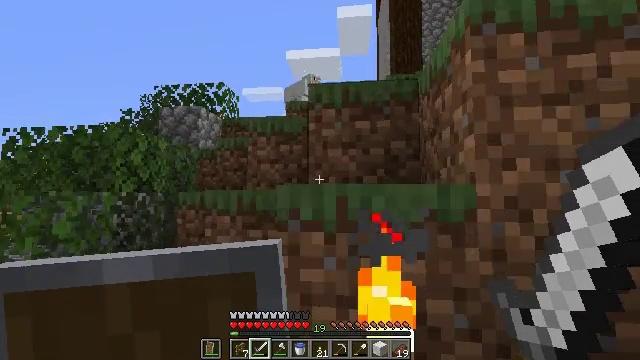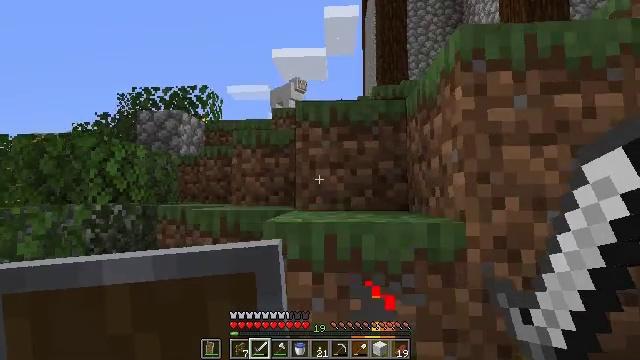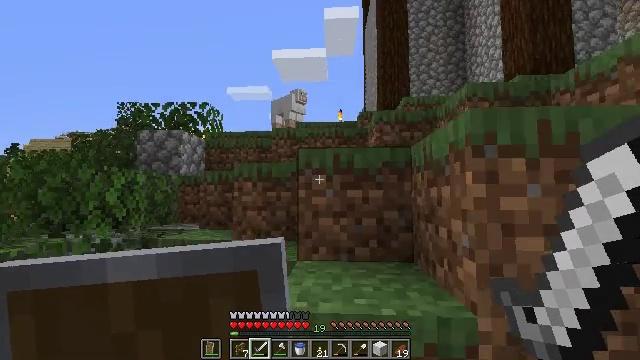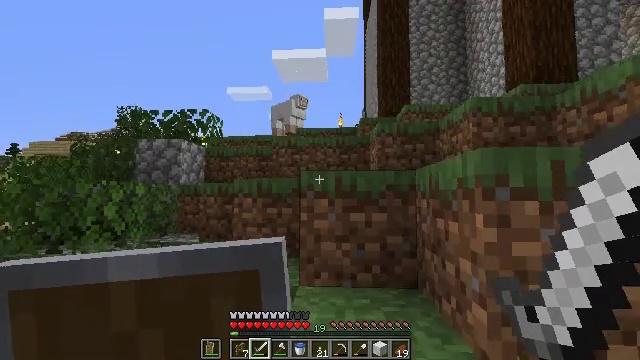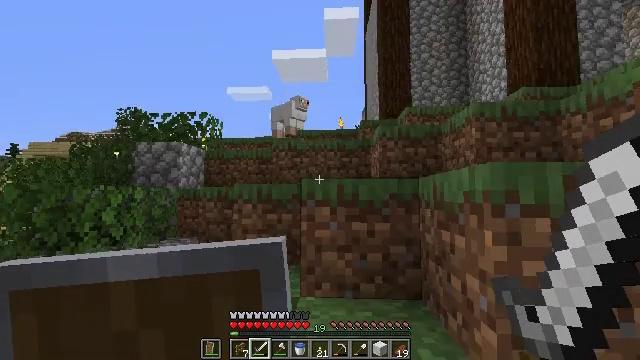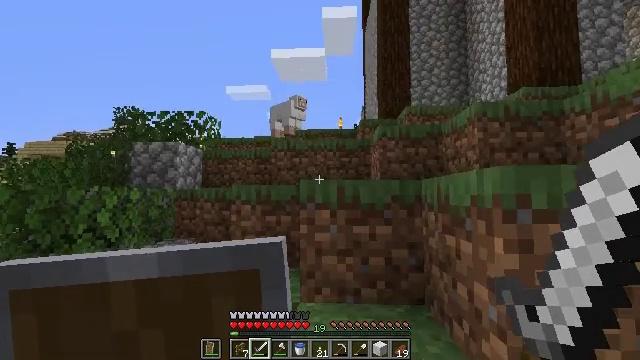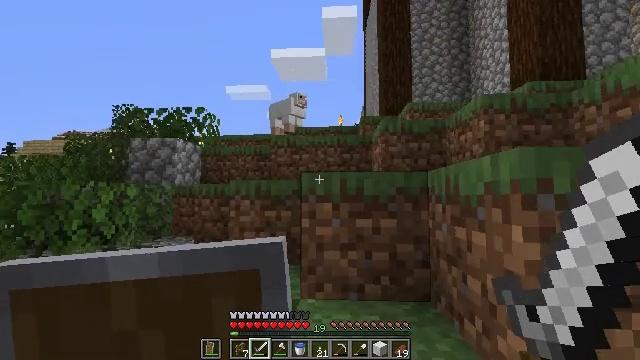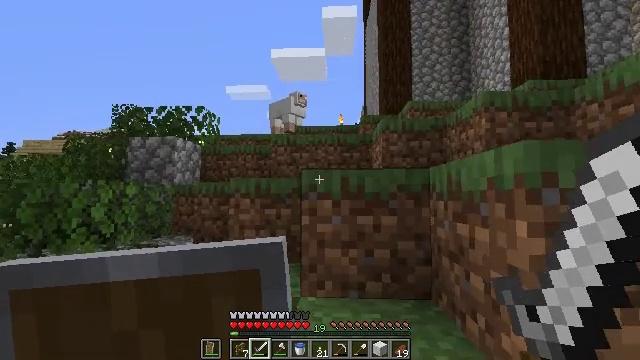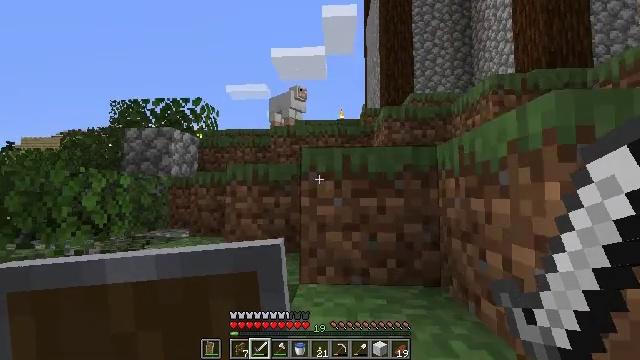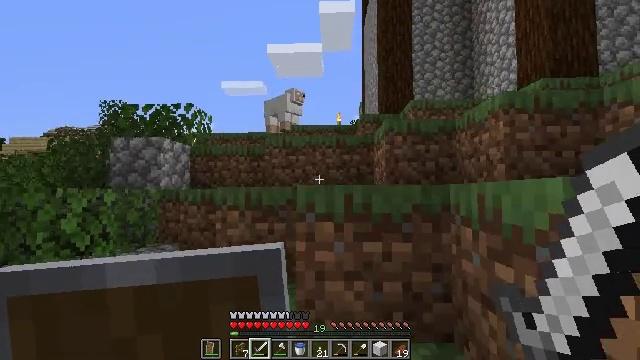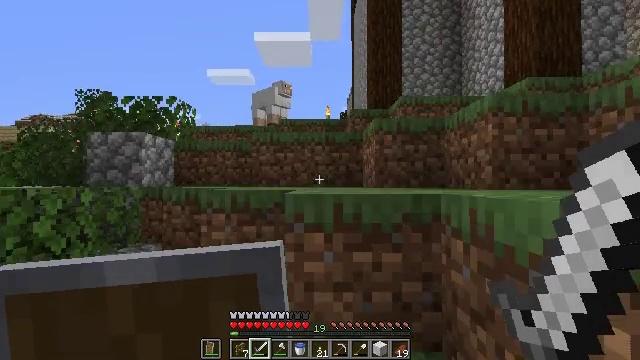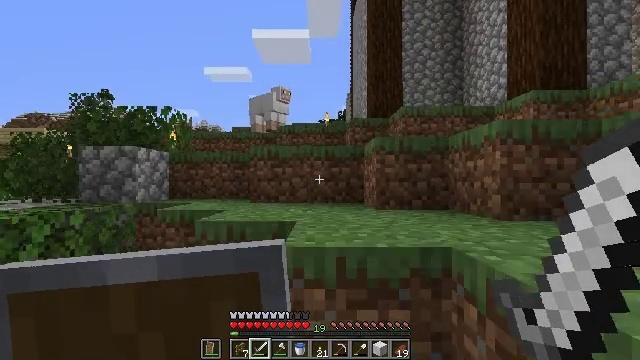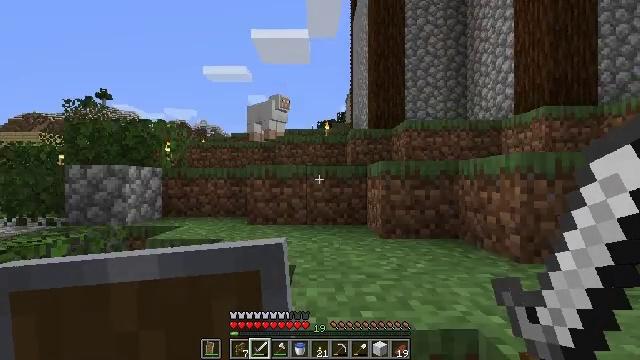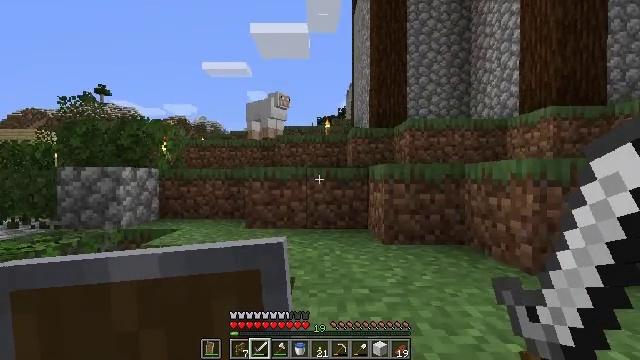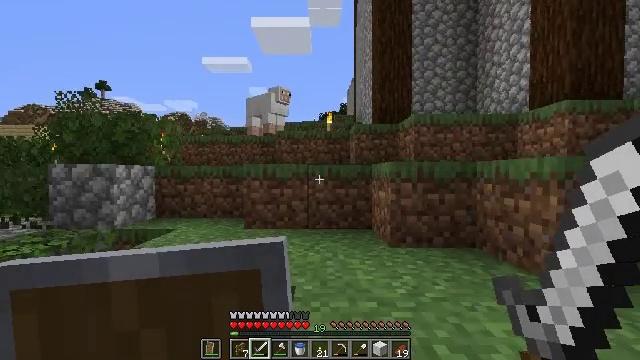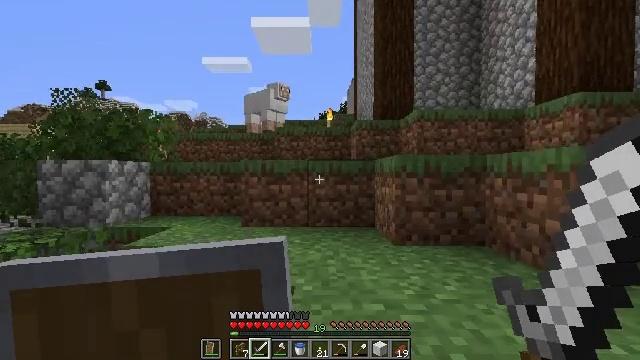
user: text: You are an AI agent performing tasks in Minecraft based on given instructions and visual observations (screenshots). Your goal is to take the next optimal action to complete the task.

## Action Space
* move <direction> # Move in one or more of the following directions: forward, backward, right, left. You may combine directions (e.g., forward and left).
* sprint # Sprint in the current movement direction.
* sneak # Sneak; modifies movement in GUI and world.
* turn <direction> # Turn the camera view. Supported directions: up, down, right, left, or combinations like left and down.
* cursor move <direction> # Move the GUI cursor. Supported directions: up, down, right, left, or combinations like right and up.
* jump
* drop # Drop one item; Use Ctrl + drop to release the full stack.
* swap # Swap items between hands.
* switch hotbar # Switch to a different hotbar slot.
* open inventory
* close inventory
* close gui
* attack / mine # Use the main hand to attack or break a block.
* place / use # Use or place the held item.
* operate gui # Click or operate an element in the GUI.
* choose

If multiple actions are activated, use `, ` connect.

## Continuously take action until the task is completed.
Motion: motion action
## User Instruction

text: Hunt a sheep.
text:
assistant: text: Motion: move forward, turn right, jump
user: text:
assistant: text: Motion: move forward, jump
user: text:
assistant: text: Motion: move forward
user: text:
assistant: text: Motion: move forward
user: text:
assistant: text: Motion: move forward
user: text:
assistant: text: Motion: move forward
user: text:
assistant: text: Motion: move forward
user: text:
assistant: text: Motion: move forward
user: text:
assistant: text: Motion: move forward, jump
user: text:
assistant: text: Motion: move forward, turn right and down, jump
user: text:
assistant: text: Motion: move forward, jump
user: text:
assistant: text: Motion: move forward, jump
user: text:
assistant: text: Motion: move forward
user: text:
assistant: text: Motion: move forward
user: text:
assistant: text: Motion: move forward
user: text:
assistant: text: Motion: move forward
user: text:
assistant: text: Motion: move forward and move right
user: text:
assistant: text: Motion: move forward and move right, jump
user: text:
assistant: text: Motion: move forward and move right, jump
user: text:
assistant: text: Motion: move forward and move right, turn left, jump
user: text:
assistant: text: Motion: move forward and move right, turn left, jump
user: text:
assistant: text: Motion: move forward, turn left, jump
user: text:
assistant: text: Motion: move forward, turn left and down
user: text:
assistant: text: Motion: move forward, turn left and down
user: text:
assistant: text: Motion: move forward, turn left and down
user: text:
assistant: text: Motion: move forward
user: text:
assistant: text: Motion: move forward
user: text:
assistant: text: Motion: move forward
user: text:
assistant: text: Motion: move forward
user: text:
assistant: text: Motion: move forward